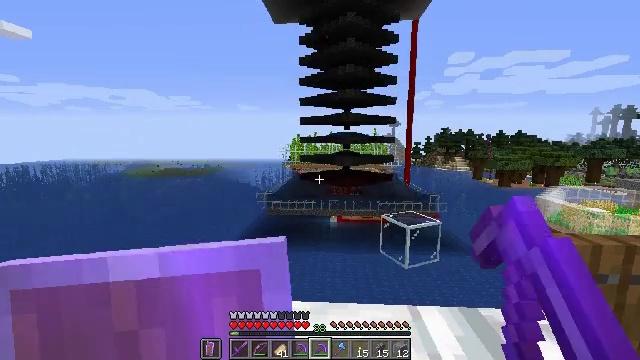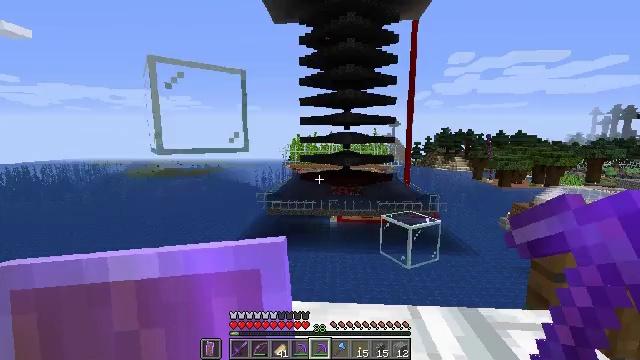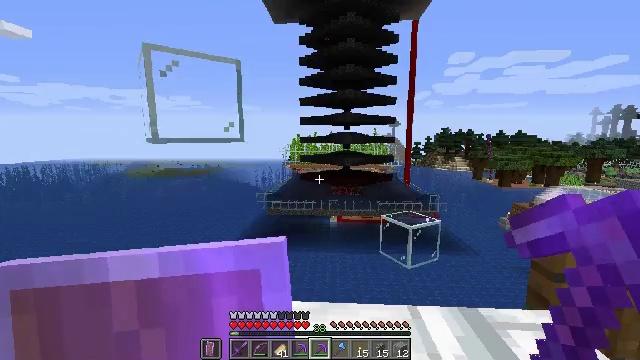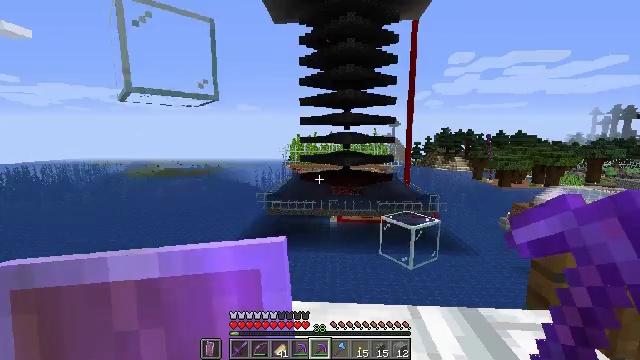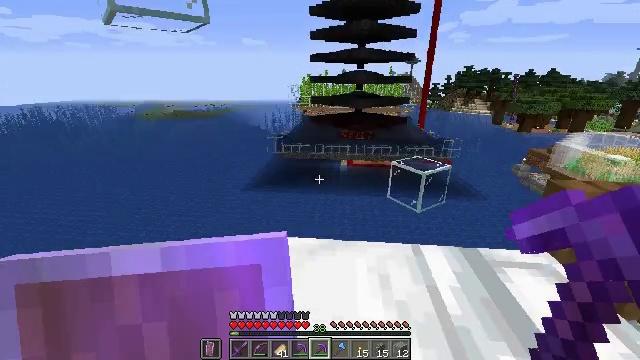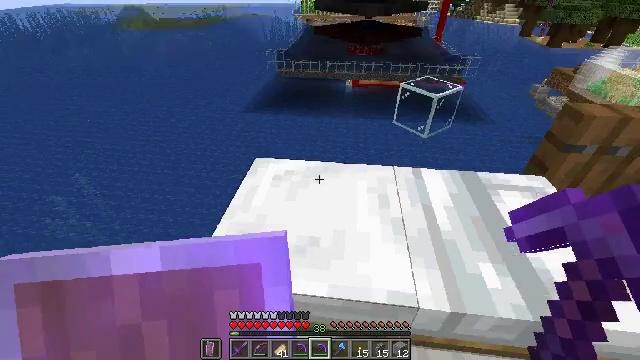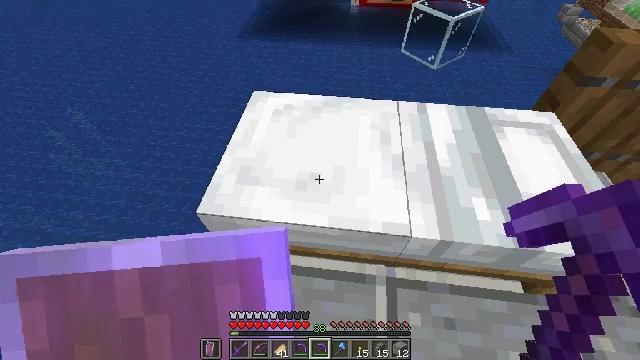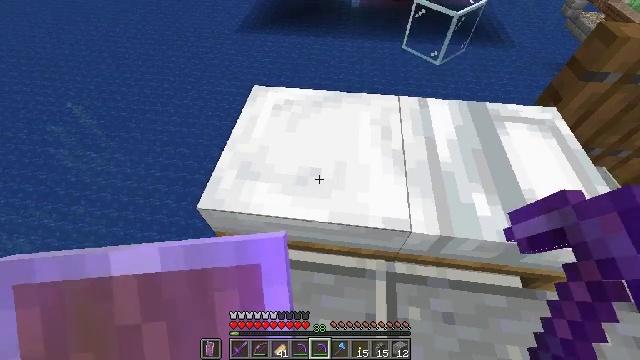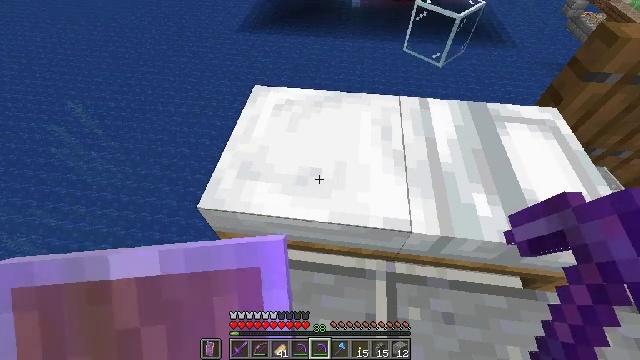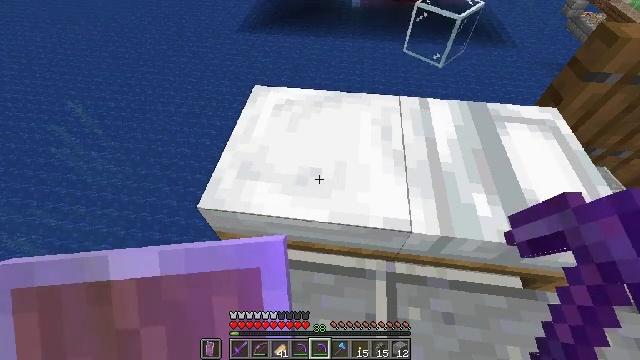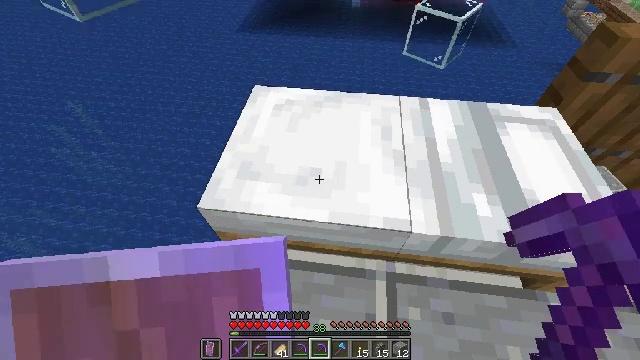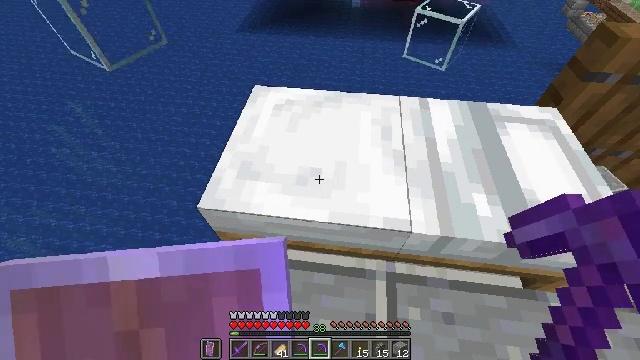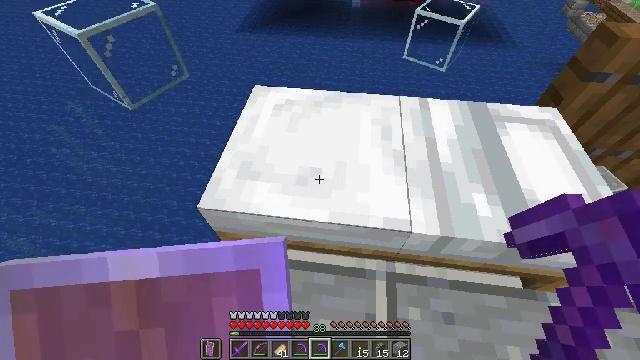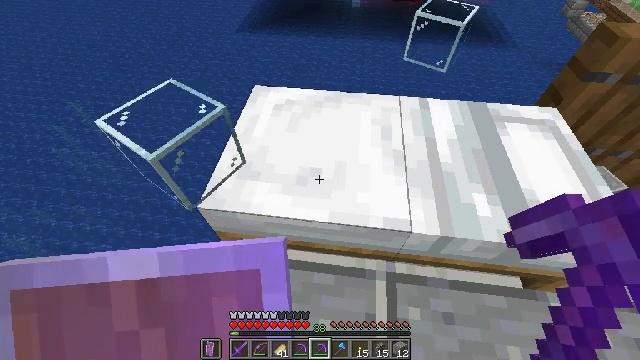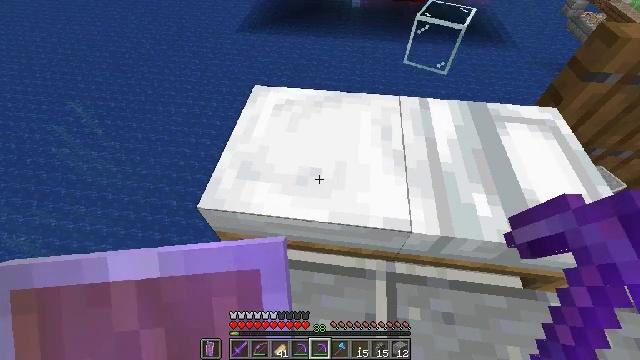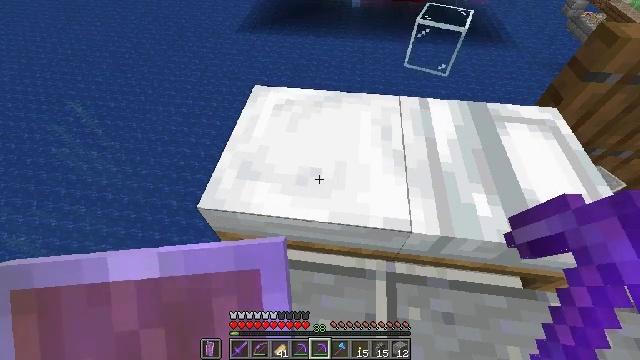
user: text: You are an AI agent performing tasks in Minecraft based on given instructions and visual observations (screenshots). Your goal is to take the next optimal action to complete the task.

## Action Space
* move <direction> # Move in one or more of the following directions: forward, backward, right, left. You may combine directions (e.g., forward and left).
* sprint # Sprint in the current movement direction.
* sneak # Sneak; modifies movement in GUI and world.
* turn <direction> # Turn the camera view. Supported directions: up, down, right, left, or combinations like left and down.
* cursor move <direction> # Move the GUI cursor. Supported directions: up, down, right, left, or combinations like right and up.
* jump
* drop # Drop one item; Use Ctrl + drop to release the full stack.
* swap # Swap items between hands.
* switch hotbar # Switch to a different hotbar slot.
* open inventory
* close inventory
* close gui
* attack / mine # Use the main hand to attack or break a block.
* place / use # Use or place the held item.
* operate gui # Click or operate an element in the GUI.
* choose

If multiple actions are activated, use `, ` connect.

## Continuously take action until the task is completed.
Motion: motion action
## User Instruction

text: Attack the white bed to collect it.
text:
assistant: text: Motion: no_op
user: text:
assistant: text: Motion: no_op
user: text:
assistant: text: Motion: no_op
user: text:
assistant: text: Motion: turn left and down
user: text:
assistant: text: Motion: turn down
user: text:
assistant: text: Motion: turn down
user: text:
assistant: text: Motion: turn down
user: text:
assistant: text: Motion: no_op
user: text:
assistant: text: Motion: no_op
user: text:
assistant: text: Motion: no_op
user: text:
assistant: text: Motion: no_op
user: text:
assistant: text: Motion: no_op
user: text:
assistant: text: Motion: no_op
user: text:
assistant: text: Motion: no_op
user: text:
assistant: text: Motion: no_op
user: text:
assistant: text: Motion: no_op
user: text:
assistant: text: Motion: no_op
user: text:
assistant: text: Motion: no_op
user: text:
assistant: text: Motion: no_op
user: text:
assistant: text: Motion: no_op
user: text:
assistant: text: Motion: no_op
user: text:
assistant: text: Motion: attack / mine
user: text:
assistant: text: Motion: attack / mine
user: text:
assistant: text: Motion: attack / mine
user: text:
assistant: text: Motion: attack / mine
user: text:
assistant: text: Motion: attack / mine
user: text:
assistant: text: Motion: attack / mine
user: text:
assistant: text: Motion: attack / mine
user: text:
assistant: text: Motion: no_op
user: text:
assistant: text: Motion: no_op